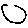
Label: circle